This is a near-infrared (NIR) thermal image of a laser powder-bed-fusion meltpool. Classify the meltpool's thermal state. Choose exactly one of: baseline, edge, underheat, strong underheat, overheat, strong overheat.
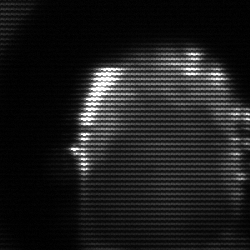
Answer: baseline